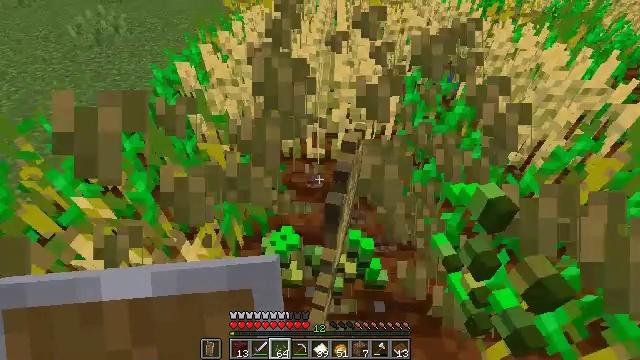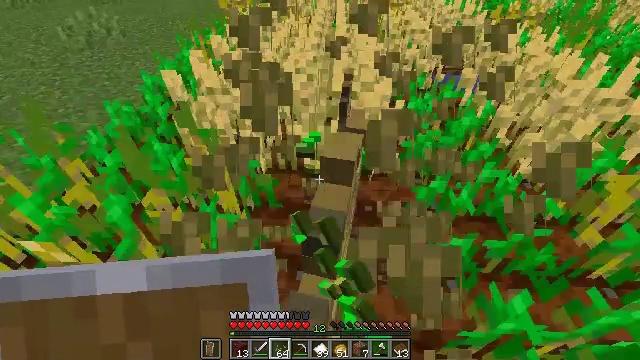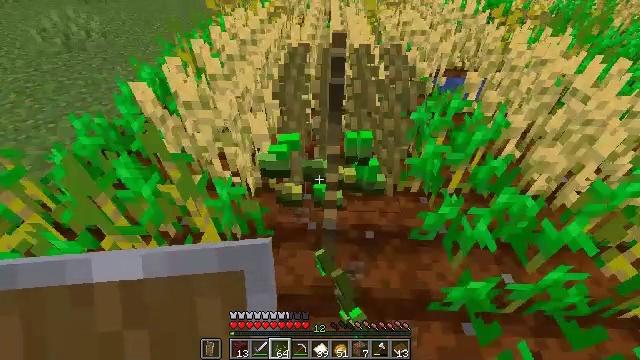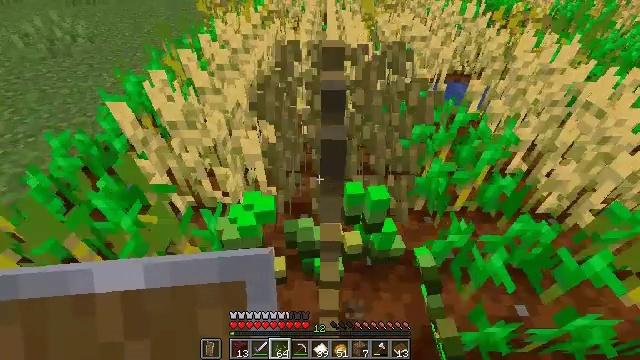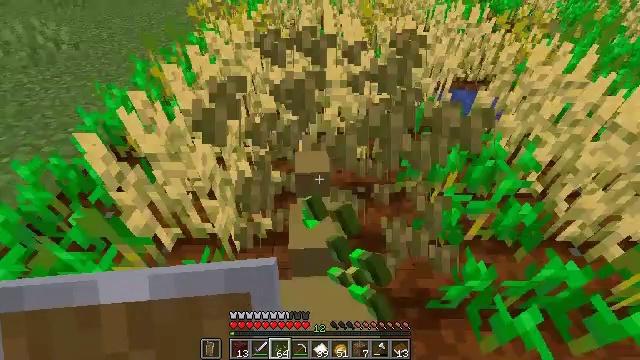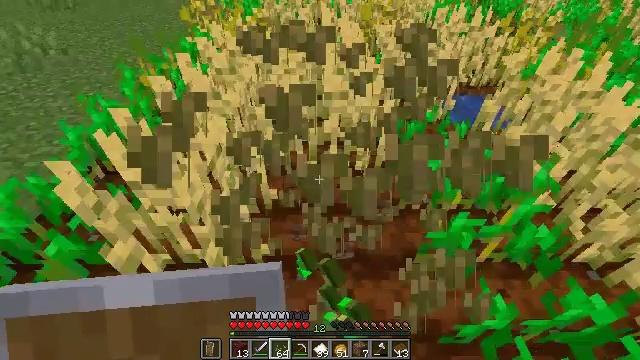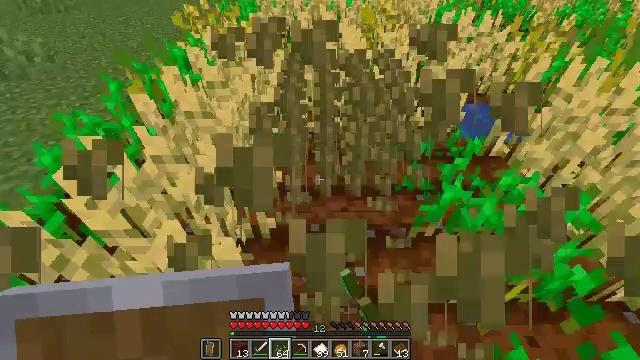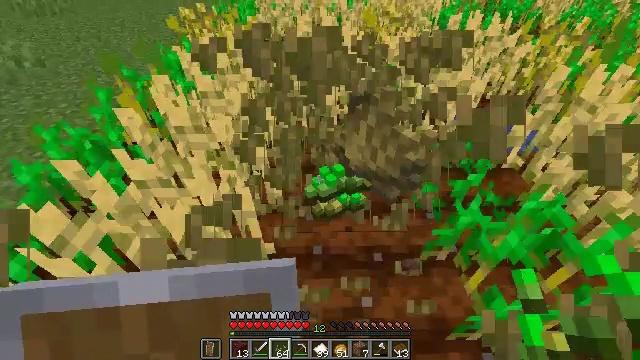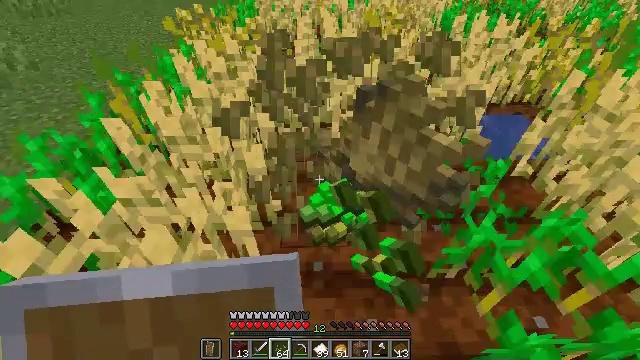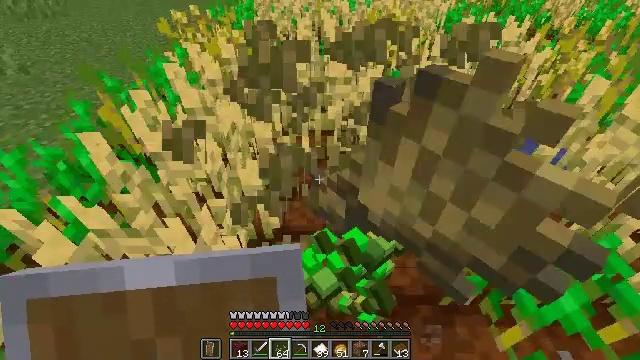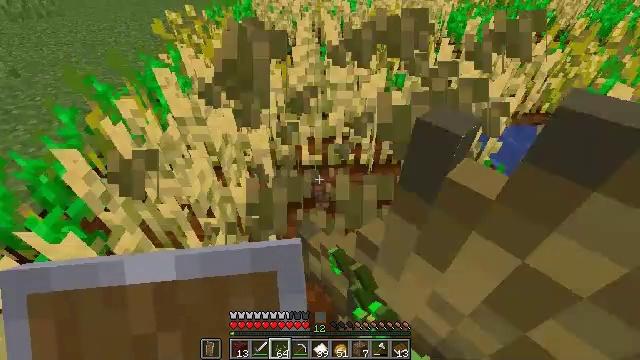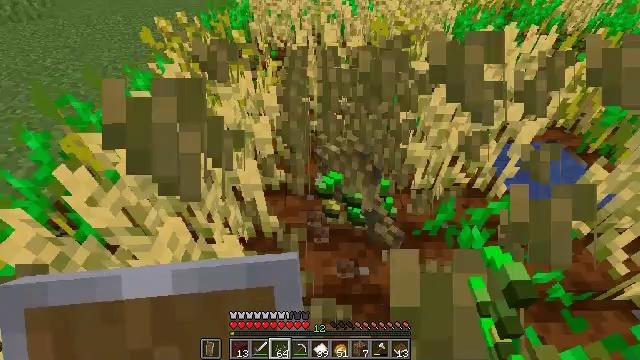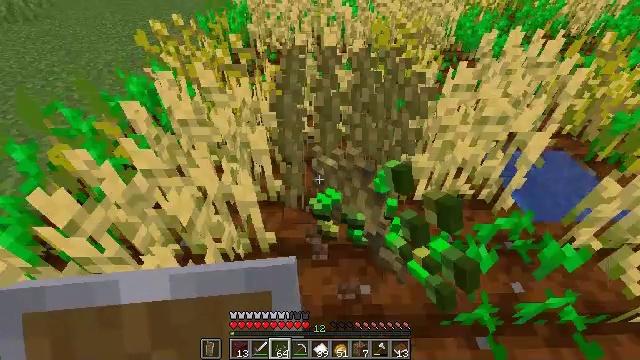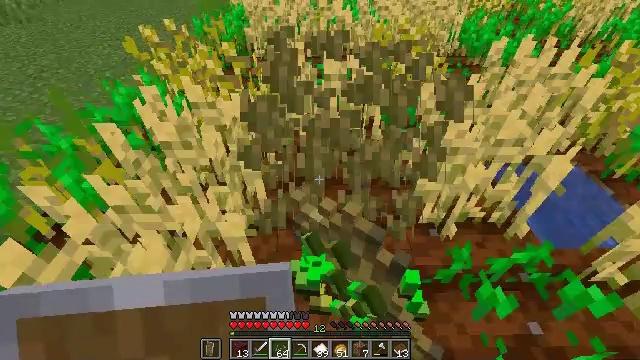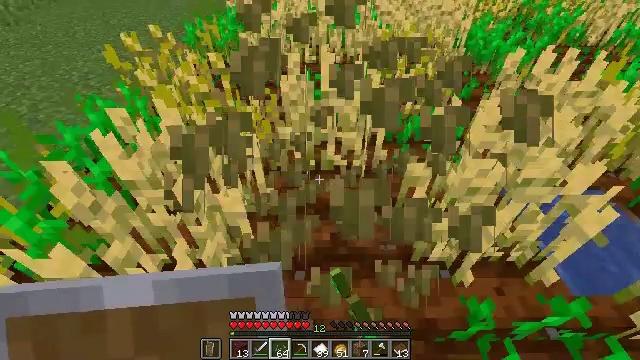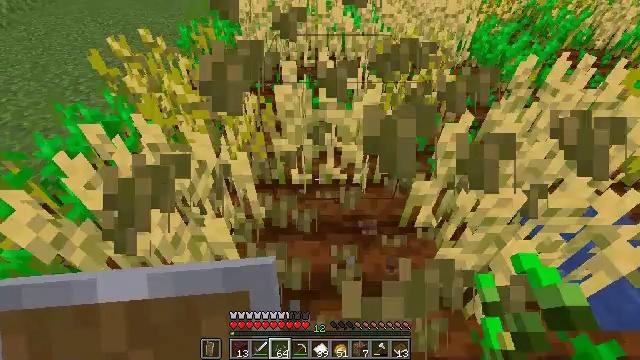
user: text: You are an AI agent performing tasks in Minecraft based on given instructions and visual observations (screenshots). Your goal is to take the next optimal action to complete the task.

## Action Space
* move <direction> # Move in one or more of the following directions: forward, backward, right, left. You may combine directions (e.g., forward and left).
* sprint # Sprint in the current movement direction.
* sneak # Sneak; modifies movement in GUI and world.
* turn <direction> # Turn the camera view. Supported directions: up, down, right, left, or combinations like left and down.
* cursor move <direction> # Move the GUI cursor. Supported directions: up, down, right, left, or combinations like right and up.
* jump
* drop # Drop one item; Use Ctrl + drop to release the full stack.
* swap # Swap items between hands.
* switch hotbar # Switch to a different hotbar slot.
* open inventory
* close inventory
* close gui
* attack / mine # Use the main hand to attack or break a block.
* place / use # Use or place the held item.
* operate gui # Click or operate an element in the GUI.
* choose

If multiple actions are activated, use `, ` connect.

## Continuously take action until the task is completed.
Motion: motion action
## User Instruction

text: Collect wheat crops.
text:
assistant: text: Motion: move forward, attack / mine
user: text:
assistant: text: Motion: move forward, turn right, attack / mine
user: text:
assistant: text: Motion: move forward, attack / mine
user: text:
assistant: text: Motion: move forward, attack / mine
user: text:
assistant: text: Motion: move forward, attack / mine
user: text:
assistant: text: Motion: move forward, attack / mine
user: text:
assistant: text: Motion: move forward, attack / mine
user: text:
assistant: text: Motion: move forward, attack / mine
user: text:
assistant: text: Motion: move forward, attack / mine
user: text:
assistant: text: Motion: move forward, attack / mine
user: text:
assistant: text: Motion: move forward, attack / mine
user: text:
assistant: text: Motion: move forward, attack / mine
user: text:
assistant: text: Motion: move forward, attack / mine
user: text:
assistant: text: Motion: move forward, attack / mine
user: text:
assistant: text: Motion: move forward, attack / mine
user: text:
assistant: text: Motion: move forward, attack / mine
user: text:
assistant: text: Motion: move forward
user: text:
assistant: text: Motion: no_op
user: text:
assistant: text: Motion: turn right and down
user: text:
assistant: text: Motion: turn down
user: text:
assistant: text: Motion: no_op